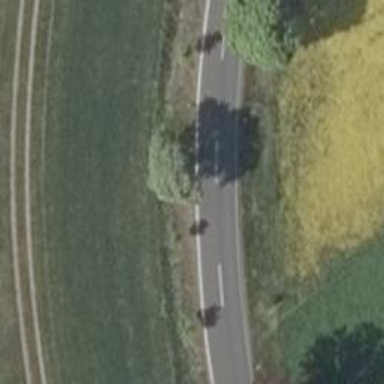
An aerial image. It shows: Row of deciduous broadleaved trees.